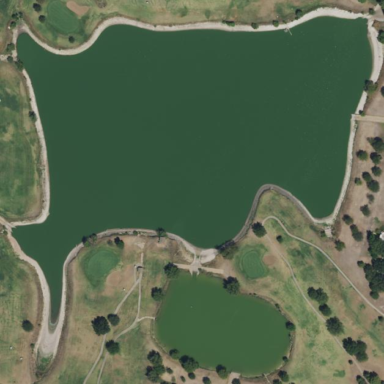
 serving as water hazard for golf course."